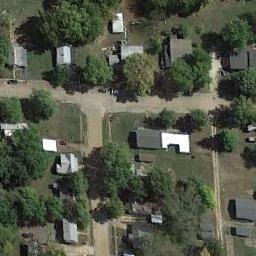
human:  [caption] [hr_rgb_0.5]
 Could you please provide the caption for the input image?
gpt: Most of the houses are red .

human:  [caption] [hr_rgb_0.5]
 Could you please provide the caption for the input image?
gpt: The medium residential is on the grass next to some trees and road .

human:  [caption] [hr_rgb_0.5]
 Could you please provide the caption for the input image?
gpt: Many trees are in medium residential area .

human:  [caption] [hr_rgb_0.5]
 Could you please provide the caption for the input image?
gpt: The medium residential area has some neatly arranged houses on the grass and some trees are among these houses .

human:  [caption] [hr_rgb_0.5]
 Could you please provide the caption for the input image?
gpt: There are many green trees and some buildings on the medium residential area .